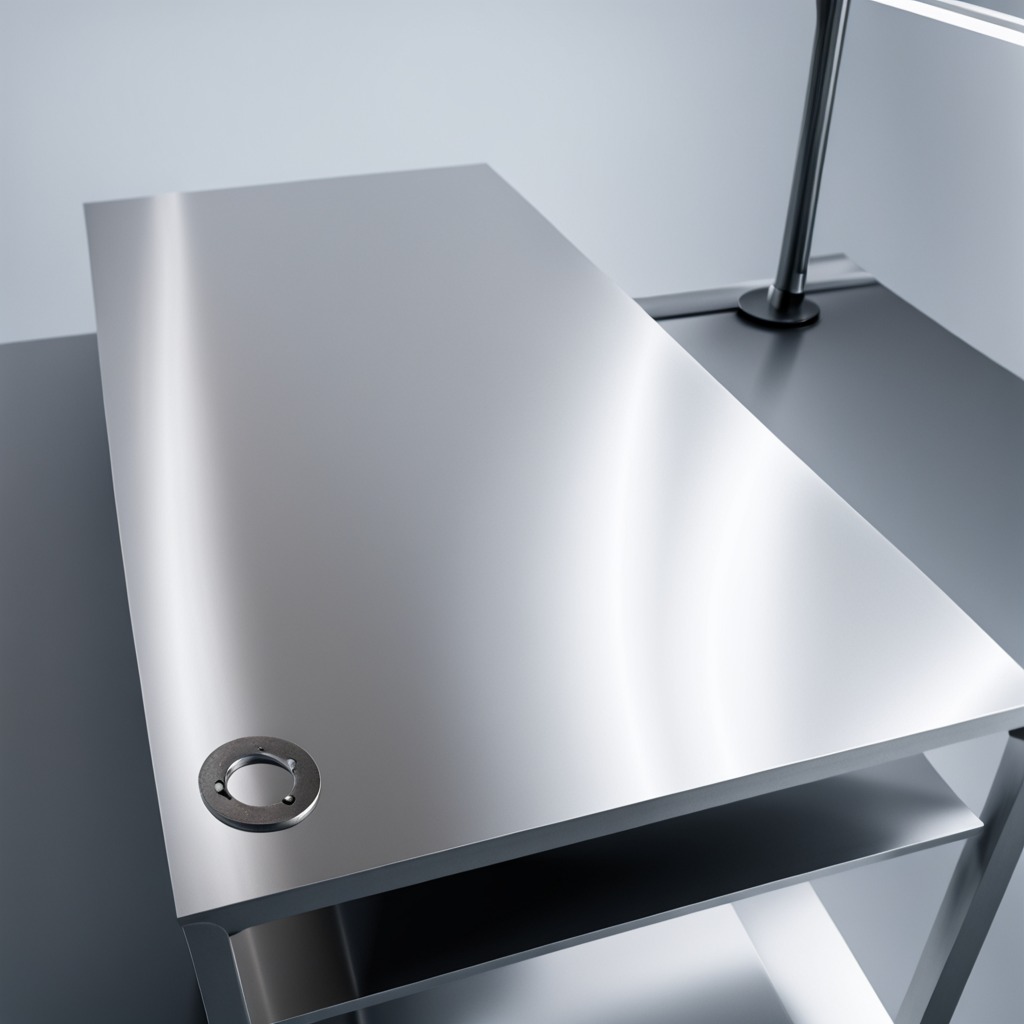
A flat metal washer is lying on a stainless steel table in a high-end prototyping lab.